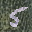
Label: 5